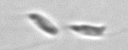
Label: Dinobryon